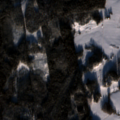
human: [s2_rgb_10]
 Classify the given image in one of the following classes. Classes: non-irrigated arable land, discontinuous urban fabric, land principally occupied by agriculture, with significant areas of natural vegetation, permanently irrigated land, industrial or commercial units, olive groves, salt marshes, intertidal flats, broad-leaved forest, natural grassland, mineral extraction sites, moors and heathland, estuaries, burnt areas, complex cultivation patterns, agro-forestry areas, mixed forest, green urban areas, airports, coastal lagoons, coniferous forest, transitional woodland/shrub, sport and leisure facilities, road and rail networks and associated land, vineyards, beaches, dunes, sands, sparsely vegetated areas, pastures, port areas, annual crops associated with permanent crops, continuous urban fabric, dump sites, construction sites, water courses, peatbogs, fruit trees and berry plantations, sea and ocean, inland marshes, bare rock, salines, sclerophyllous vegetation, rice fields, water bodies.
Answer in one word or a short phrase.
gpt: land principally occupied by agriculture, with significant areas of natural vegetation, coniferous forest, mixed forest